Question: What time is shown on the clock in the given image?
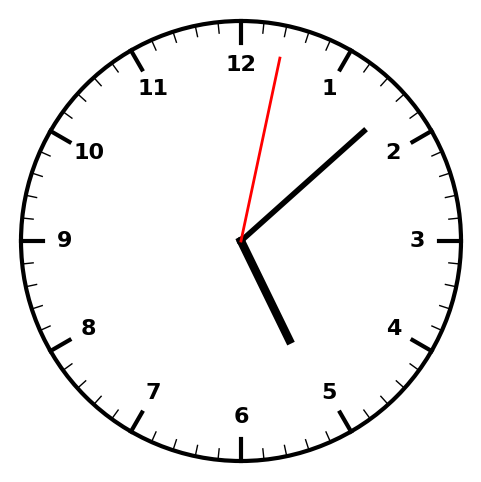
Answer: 05:08:02